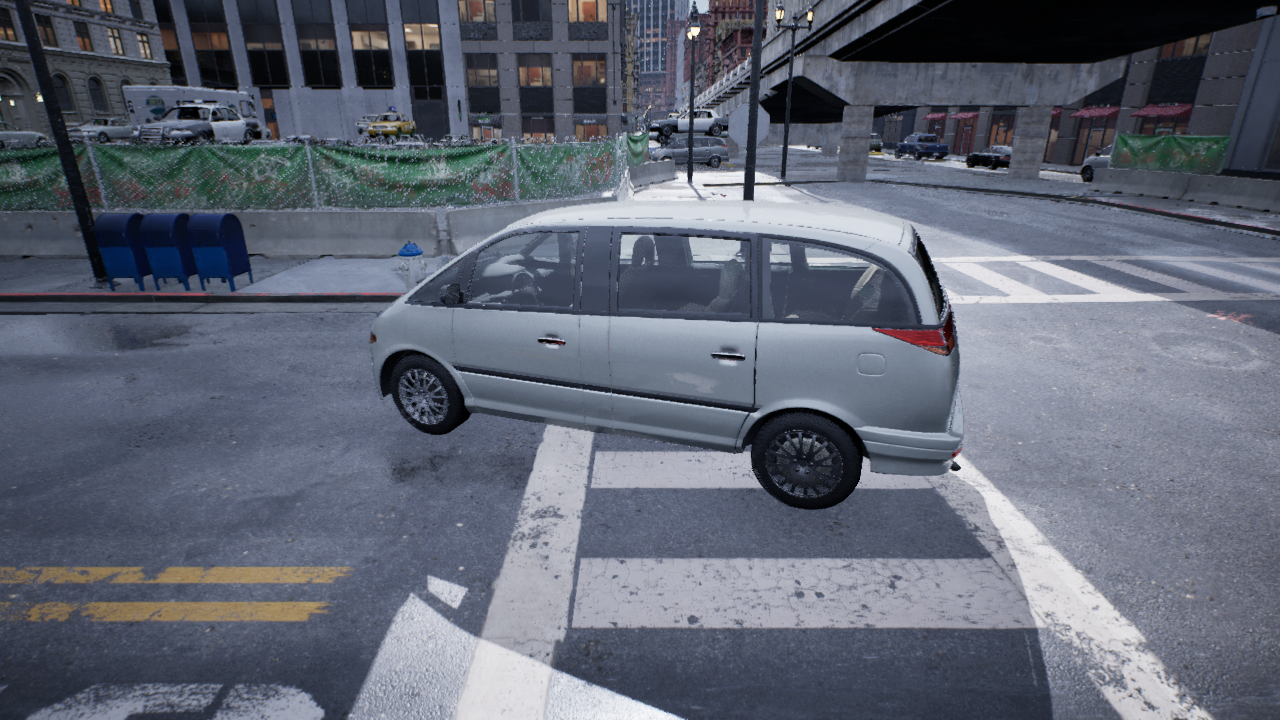
Venue: intersection
Lighting: overcast
Vehicle rig: minivan